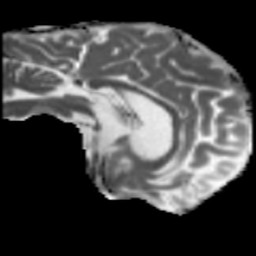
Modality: MD
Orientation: sagittal
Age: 58
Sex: male
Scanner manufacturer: siemens
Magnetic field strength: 3 T
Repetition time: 5.47 s
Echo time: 0.0854 s